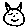
Label: cat